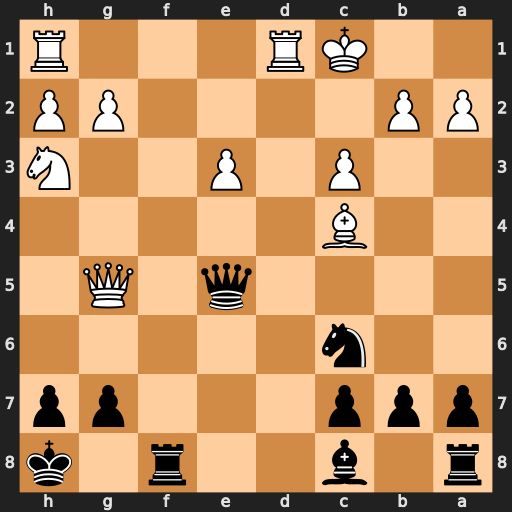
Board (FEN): r1b2r1k/ppp3pp/2n5/4q1Q1/2B5/2P1P2N/PP4PP/2KR3R
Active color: b
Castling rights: -
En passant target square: -
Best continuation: Bxh3 Qxe5 Nxe5